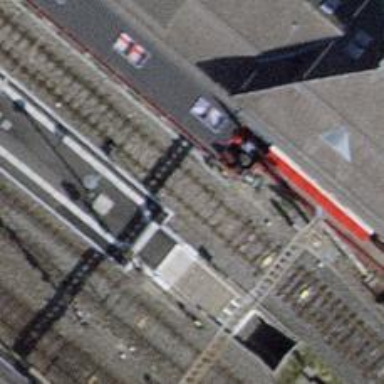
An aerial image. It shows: Railway signal.